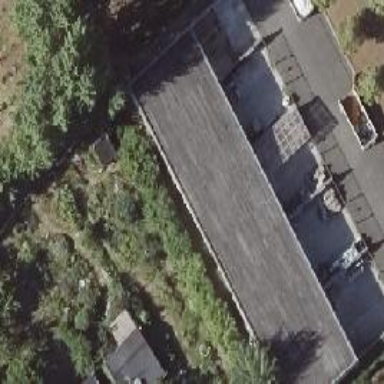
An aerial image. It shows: Flat-roofed building with tar paper covering.